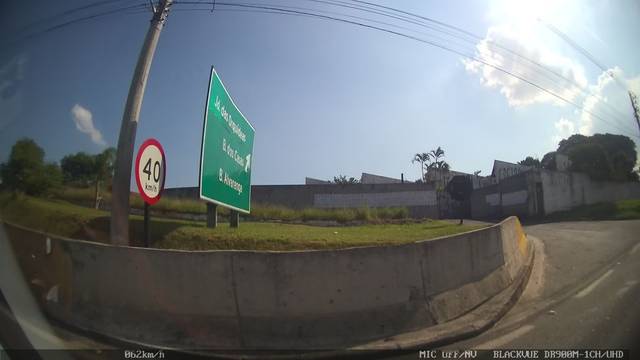
Region: Brazil
Coordinates: -23.722, -46.555